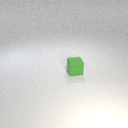
small green rubber cube